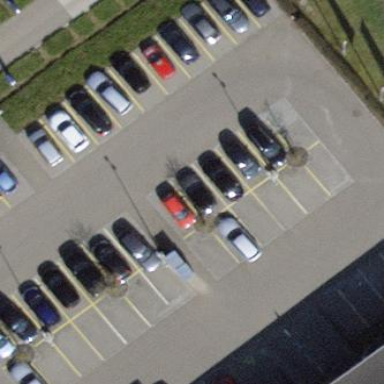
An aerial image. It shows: Parking area with surface.